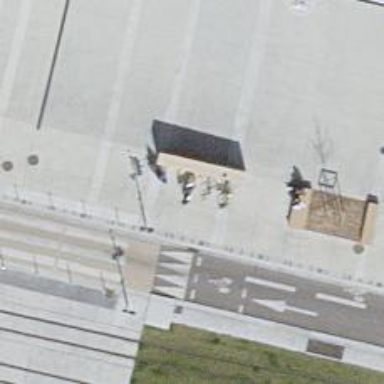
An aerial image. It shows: Bicycle parking area with bollards.